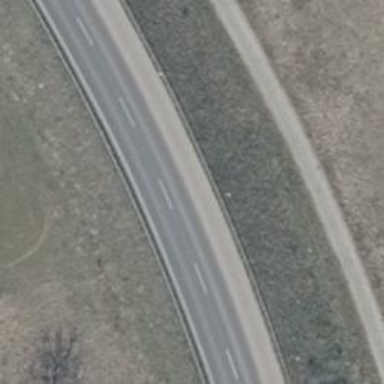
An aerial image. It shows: Tertiary road with asphalt surface and embankment.